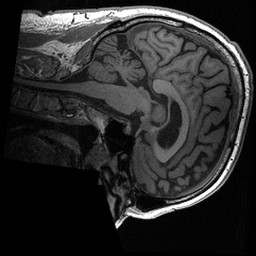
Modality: T1w
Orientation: sagittal
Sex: male
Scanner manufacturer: ge
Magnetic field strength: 3 T
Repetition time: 0.0064 s
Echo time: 0.00281 s